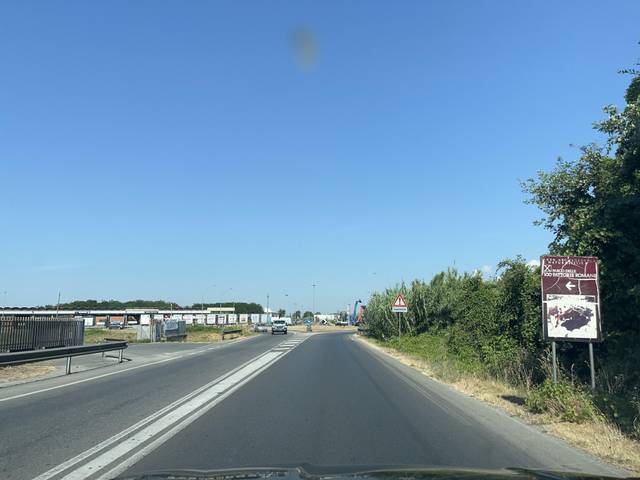
Region: Italy
Coordinates: 43.834, 10.617